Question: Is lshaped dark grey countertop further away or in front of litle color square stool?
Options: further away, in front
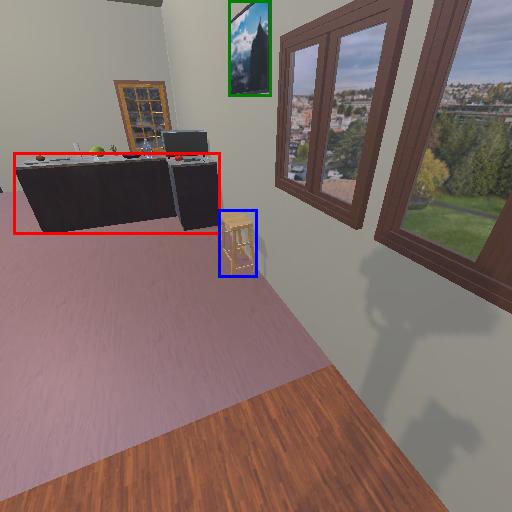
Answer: further away